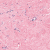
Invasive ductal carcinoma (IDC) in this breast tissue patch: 0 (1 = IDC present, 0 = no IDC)